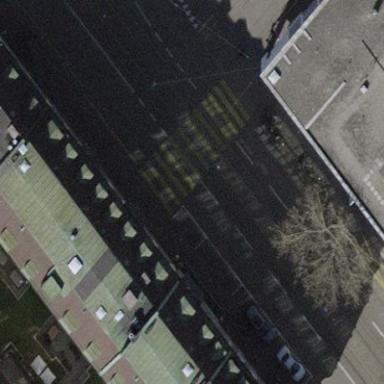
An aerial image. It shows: Parking lane area.